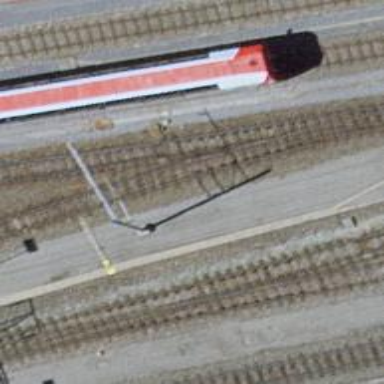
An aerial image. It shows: Railway switch.